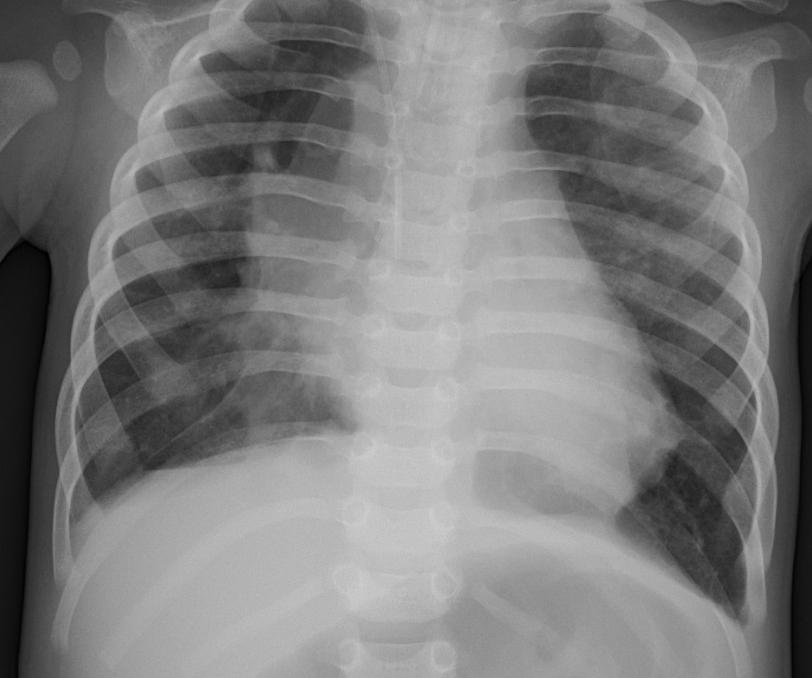
Diagnosis: PNEUMONIA